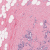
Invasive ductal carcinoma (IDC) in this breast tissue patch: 0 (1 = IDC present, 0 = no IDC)